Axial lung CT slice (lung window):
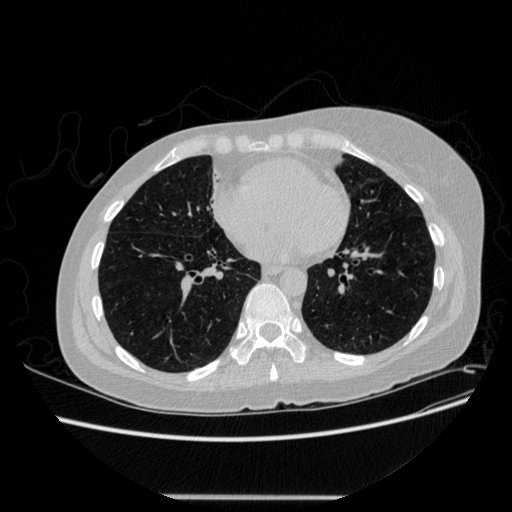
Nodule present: no